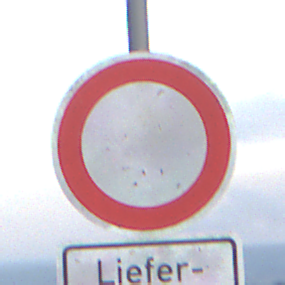
Verkehrszeichen: VerbotFahrzeugeAllerArt
Zusatzzeichen unten: BesondereFahrzeugeUndTransportgueter5
Umgebung: Outdoor, Nature
Tageszeit: SunriseSunset
Wetter: PartlyCloudy
Licht: Natural
Jahreszeit: NotSpecified
Kontrast: LowContrast